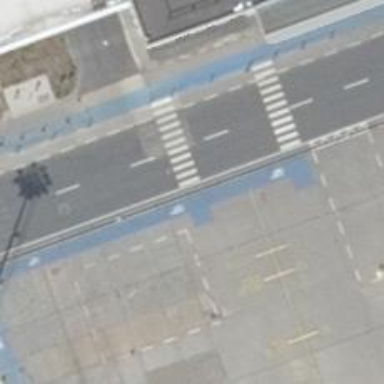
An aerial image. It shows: Pedestrian crossing with zebra markings on footway.